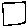
Label: square